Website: crate-barrel
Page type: review-order
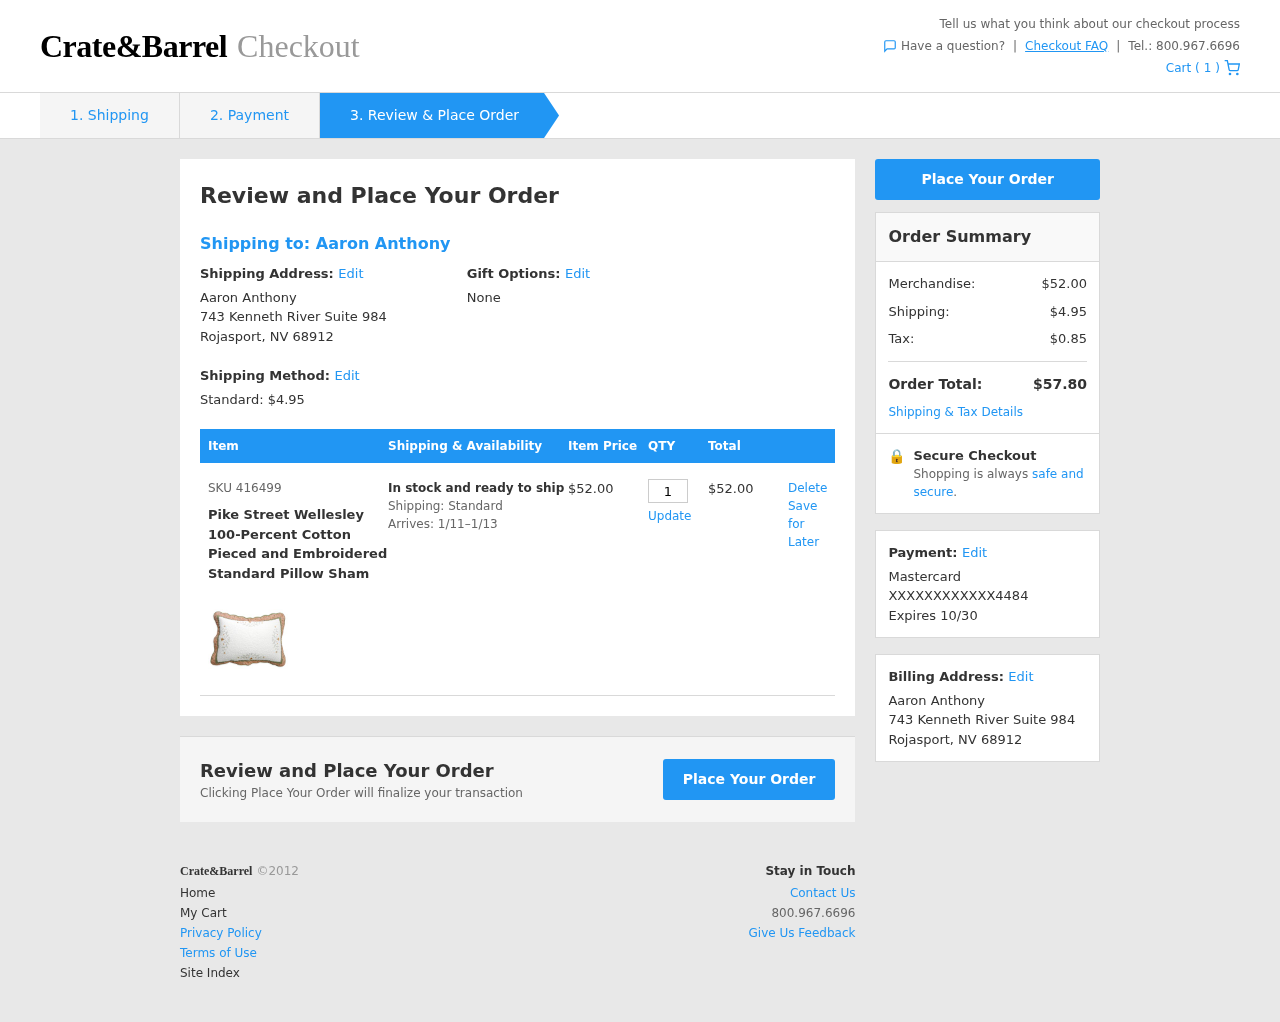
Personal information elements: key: PII_CARD_LAST4
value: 4484
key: PII_CARD_TYPE
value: Mastercard
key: PII_FULLNAME
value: Aaron Anthony
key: PII_FULLNAME2
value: Aaron Anthony
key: PII_STREET2
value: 743 Kenneth River Suite 984
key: PII_CITY2
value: Rojasport
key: PII_STATE_ABBR2
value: NV
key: PII_POSTCODE2
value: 68912
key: PII_CARD_EXPIRY
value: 10/30
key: PII_FULLNAME3
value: Aaron Anthony
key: PII_STREET
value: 743 Kenneth River Suite 984
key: PII_CITY3
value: Rojasport
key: PII_STATE_ABBR3
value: NV
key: PII_POSTCODE
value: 68912
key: PII_POSTCODE_FULL
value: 68912
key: PII_POSTCODE_NUMERIC
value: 68912
Product elements: key: PRODUCT1_NAME
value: Pike Street Wellesley 100-Percent Cotton Pieced and Embroidered Standard Pillow Sham
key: PRODUCT1_PRICE
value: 52
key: PRODUCT1_QUANTITY
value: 1
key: PRODUCT1_SKU
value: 416499
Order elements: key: ORDER_NUM_ITEMS
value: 1
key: ORDER_SHIPPING_COST
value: $4.95
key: ORDER_DELIVERY_DATE
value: Arrives: 1/11–1/13
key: ORDER_SUBTOTAL
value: $52.00
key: ORDER_SUBTOTAL2
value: $52.00
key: ORDER_SHIPPING_COST2
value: $4.95
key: ORDER_TAX
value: $0.85
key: ORDER_TOTAL
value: $57.80